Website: lowes
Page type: customer-info-address
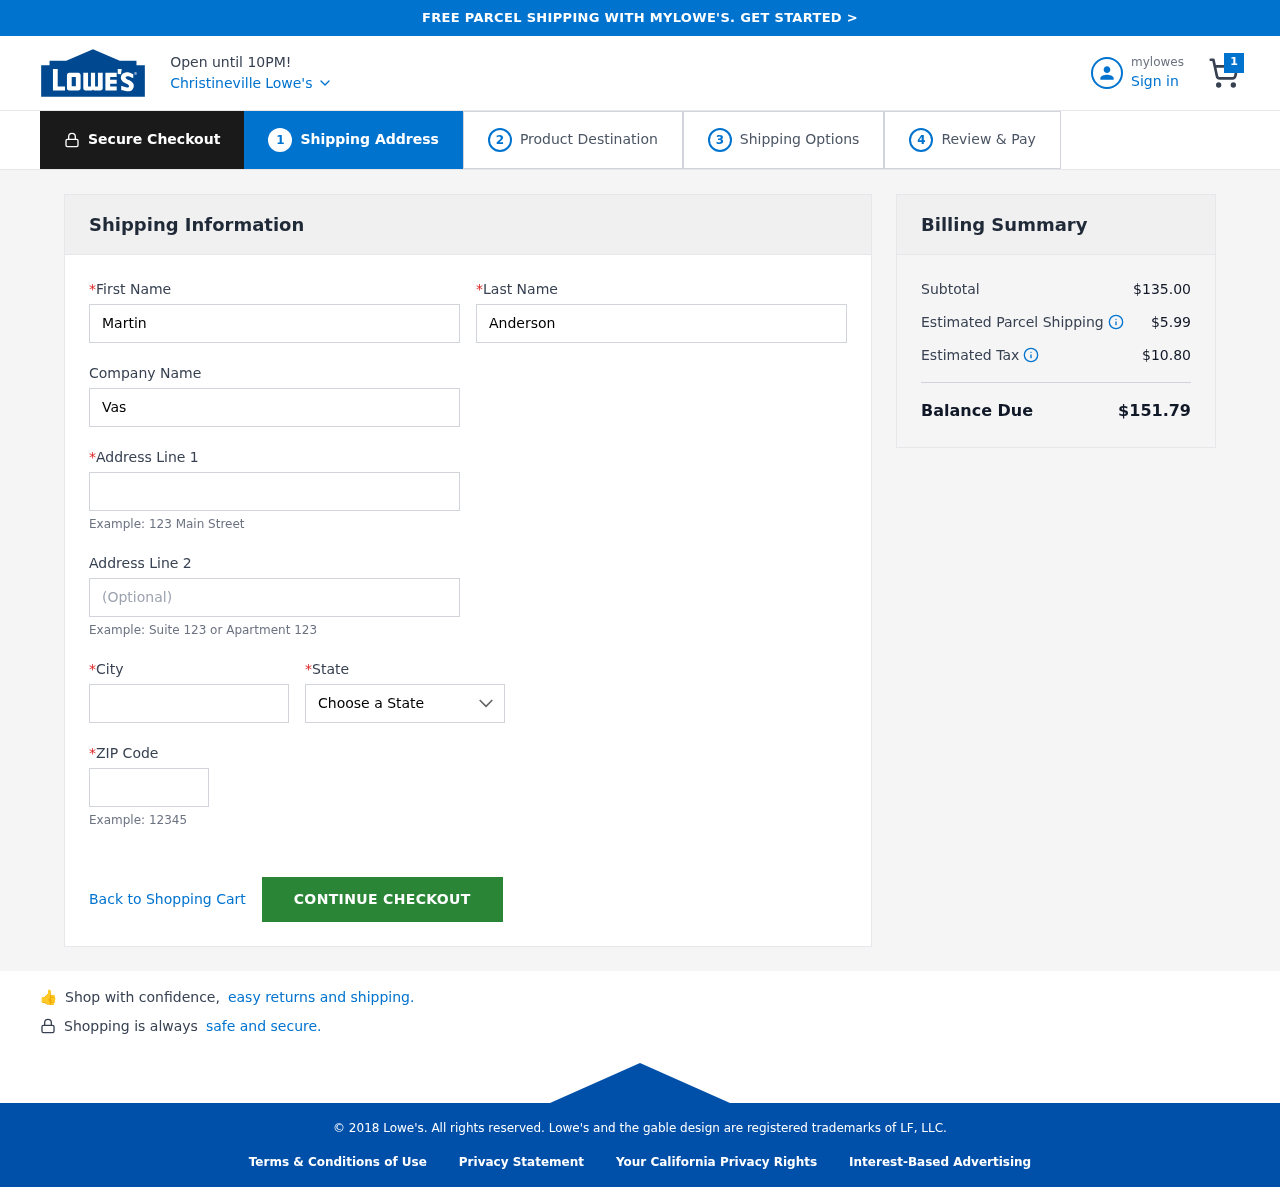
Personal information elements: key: PII_CITY
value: Christineville
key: PII_COMPANY
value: Vasquez-Lee
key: PII_FIRSTNAME
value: Martin
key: PII_LASTNAME
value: Anderson
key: PII_POSTCODE
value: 47521
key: PII_STATE
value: Hawaii
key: PII_STREET
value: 1181 Frederick Route Apt. 394
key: PII_STREET2
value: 170 Brenda Underpass
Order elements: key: ORDER_NUM_ITEMS
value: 1
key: ORDER_SUBTOTAL
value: $135.00
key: ORDER_SHIPPING_COST
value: $5.99
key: ORDER_TAX
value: $10.80
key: ORDER_TOTAL
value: $151.79